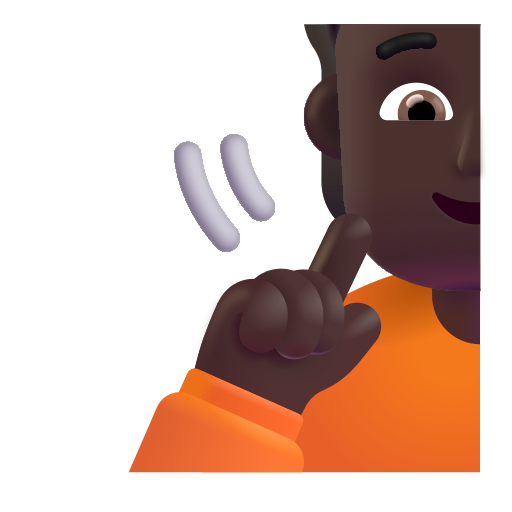
person deaf color dark